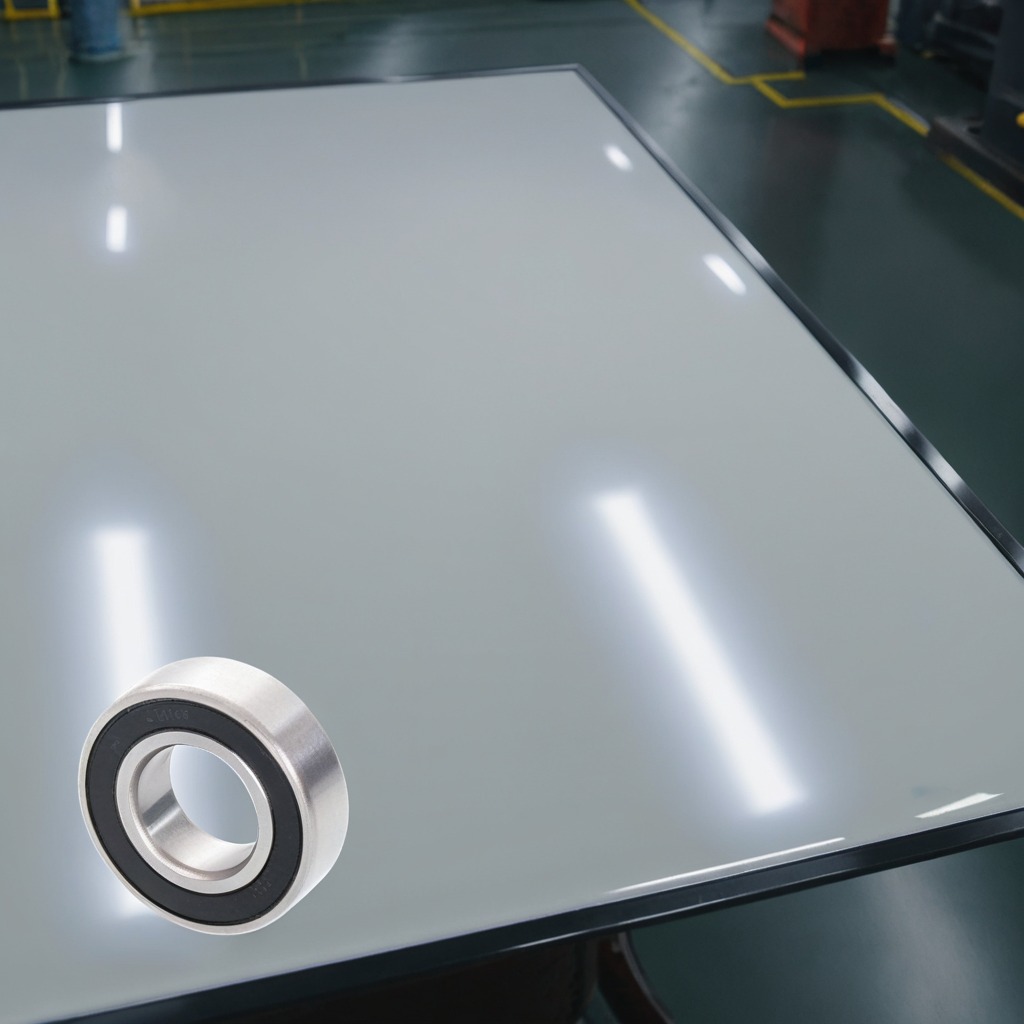
A metal ball bearing is lying on the table.